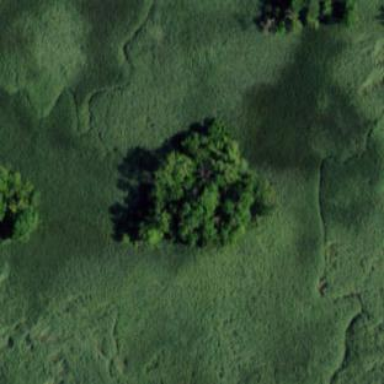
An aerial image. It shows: Swamp in wetland area.